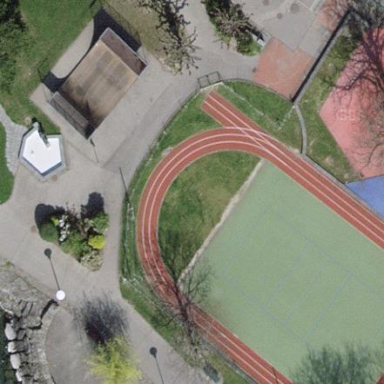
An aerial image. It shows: Volleyball pitch with tartan surface for leisure activities.